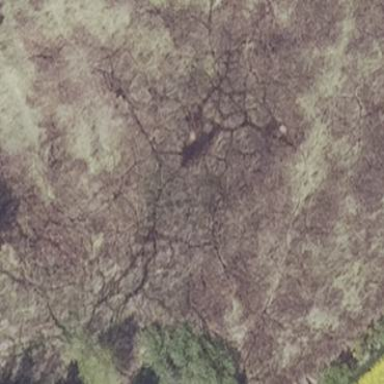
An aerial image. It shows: Area covered in scrub vegetation.